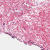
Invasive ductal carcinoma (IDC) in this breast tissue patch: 0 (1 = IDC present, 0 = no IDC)